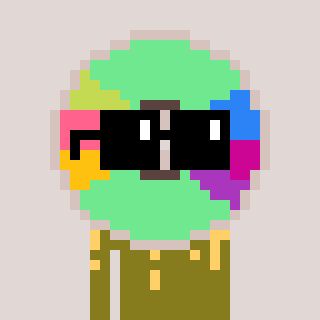
a pixel art character with square black sunglasses, a cd-shaped head and a gunk-colored body on a warm background